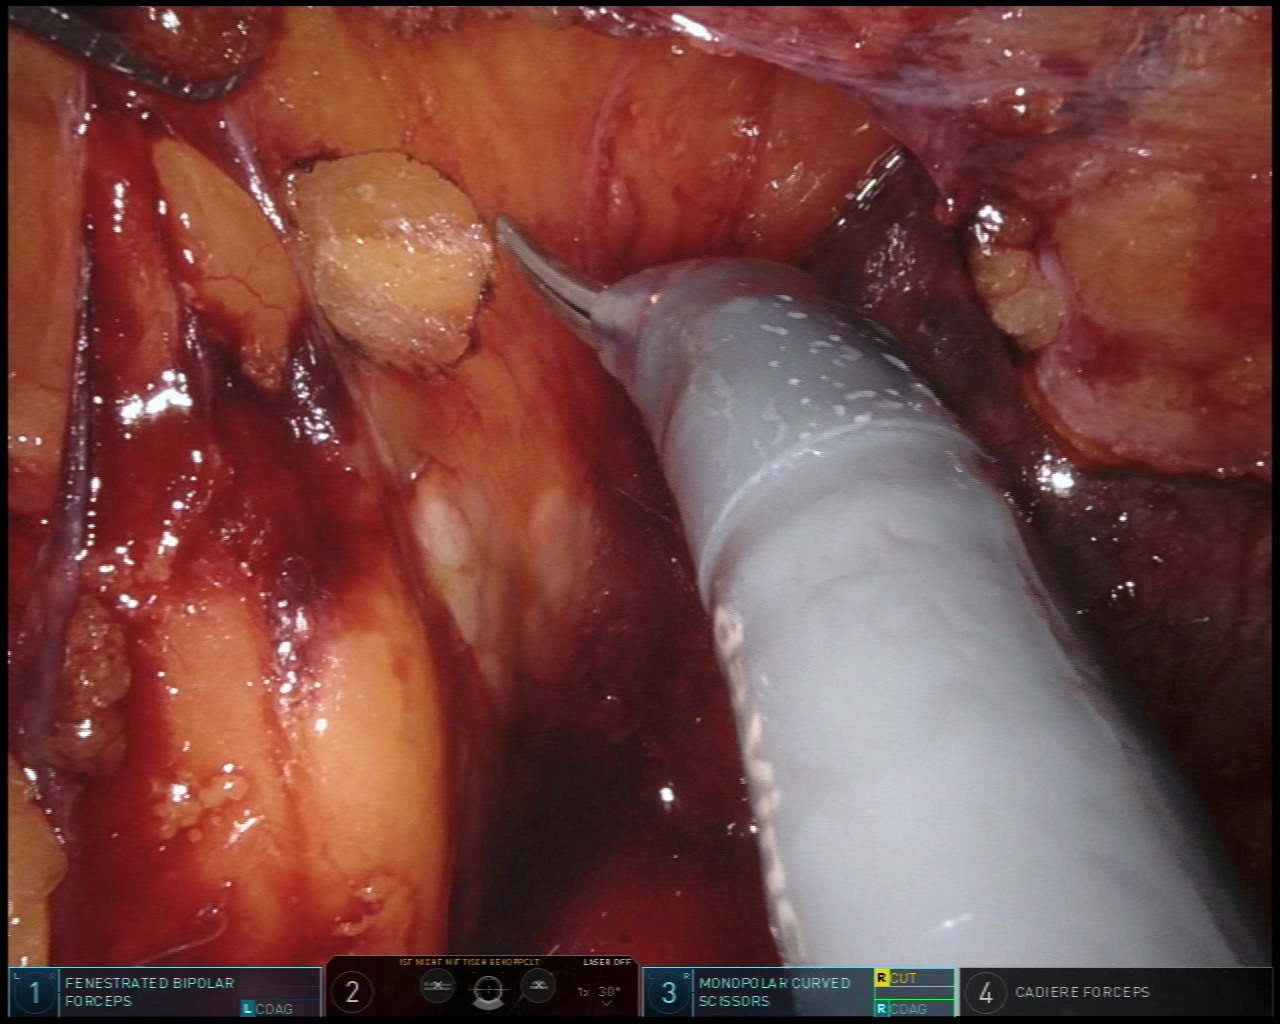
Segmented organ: pancreas
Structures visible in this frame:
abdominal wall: no
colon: no
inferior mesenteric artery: no
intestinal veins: no
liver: no
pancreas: yes
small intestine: no
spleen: no
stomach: no
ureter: no
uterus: no
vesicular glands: no